Interaction volume radius: 5 \u00c5
Interaction volume height: 20 \u00c5
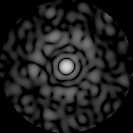
Disorder parameter: 0.8357